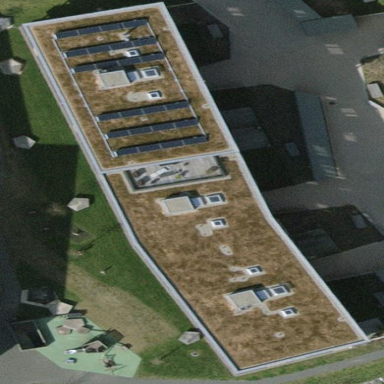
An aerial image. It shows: Apartment building with flat roof.